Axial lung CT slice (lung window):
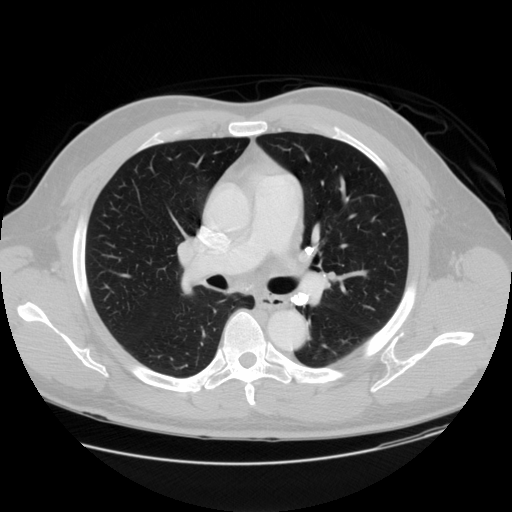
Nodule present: no